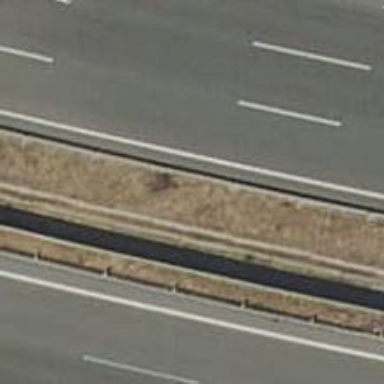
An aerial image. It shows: Kerb barrier.